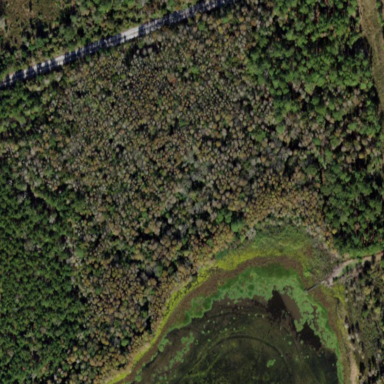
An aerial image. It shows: Swampy wetland area.